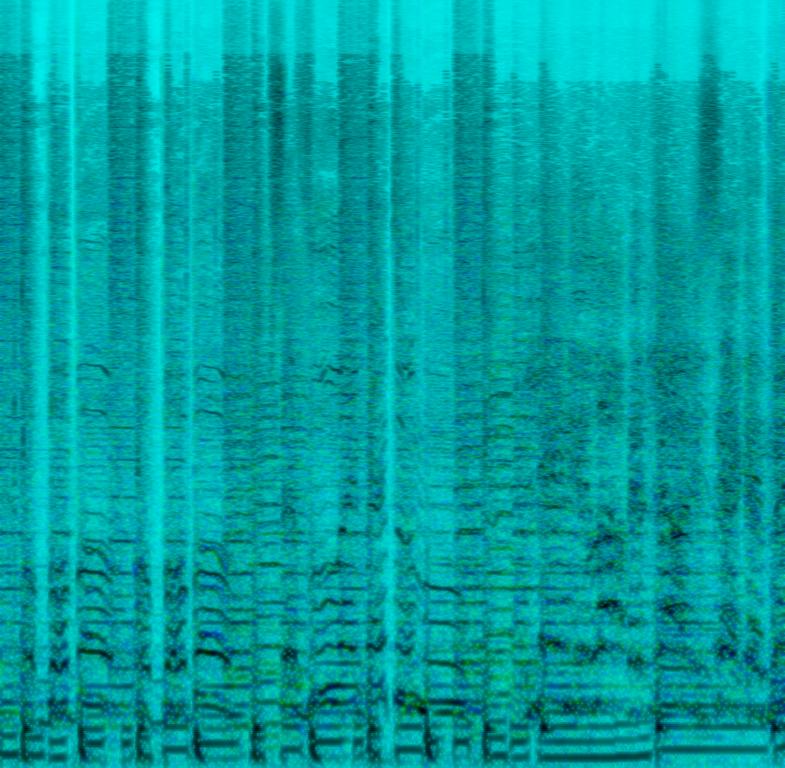
This is an Albanian pop music piece. There are male vocals singing melodically in the Albanian language. The main theme is being played on the clarinet while there is a melodic backing composed of the acoustic guitar, the electric guitar and the bass guitar. The rhythm is provided by a laid-back acoustic drum beat. The atmosphere is lively. This piece could be used as an opening theme for an Albanian sit-com.